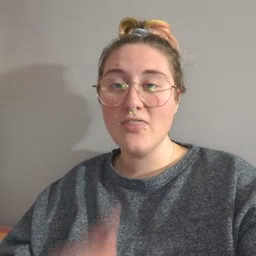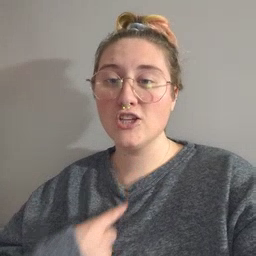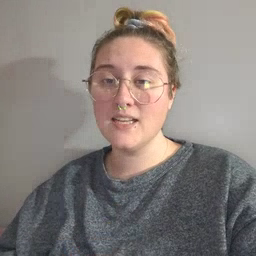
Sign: thirsty